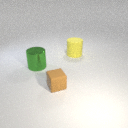
large yellow rubber cylinder behind small brown rubber cube